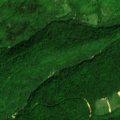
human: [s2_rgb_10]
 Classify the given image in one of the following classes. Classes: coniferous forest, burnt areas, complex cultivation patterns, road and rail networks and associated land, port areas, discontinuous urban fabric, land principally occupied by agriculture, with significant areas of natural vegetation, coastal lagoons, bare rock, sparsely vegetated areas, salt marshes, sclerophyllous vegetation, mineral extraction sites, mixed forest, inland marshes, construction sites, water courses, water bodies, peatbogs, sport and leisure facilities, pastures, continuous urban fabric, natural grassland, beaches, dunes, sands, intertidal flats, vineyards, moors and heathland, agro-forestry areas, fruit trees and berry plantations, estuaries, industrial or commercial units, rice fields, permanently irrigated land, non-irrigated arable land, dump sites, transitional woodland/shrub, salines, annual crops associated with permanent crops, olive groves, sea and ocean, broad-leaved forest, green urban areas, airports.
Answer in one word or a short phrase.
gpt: complex cultivation patterns, broad-leaved forest